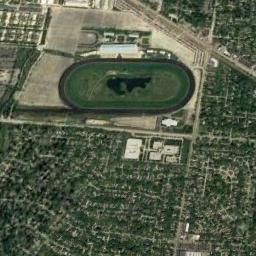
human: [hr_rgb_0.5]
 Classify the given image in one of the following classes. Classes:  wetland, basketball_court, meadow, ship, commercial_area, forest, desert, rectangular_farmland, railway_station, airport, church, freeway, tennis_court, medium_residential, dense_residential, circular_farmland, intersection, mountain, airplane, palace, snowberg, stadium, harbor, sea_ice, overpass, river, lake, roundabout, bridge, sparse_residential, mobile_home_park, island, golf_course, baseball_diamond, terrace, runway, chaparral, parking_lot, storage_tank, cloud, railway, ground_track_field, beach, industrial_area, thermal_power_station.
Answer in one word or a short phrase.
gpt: ground_track_field